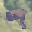
Label: 9